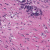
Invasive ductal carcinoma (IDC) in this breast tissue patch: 1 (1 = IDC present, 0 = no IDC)